Current action and preconditions to check: path_clear

Your task: For each precondition in the list above, predict whether it will hold at this action.

Consider the current scene as observed from the mobile robot's camera, and analyze the predicted future states of all dynamic agents (e.g., people, animals, vehicles, or any moving entities) within the NEXT SECOND.

IMPORTANT: Only answer "very likely" if you are absolutely certain—based on strong, clear evidence—that a dynamic agent will violate the precondition in the predicted future state. Do NOT answer "very likely" for unlikely, ambiguous, or low-probability risks.

Ask yourself for each precondition: Is there a high probability, with clear and convincing evidence, that the predicted future states of any dynamic agent will interfere with the predicted future state of the currently executing action within the NEXT SECOND, causing that precondition to fail?

Assess the risk level based on these predictions. Use "likely" or "very likely" if motions create a clear risk of interference.

Use "neutral" or "improbable" if agents are nearby but their predicted paths are clearly diverging or non-conflicting.

Failure Risk Categories: "very improbable", "improbable", "neutral", "likely", "very likely"

Answer Format: Output ONLY the probability_of_failure value from these categories: "very improbable", "improbable", "neutral", "likely", "very likely"

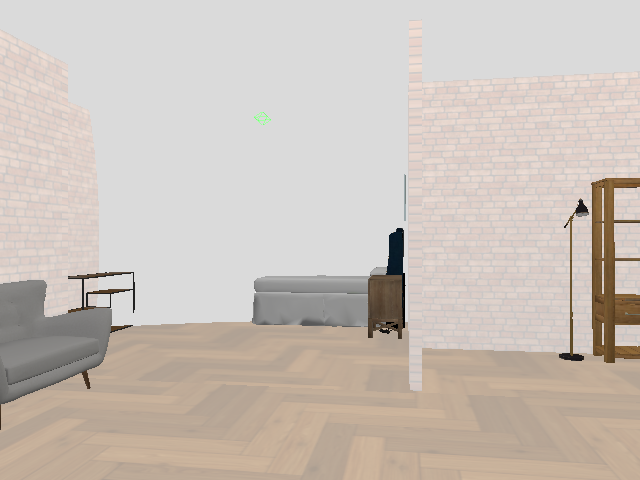

Answer: very improbable